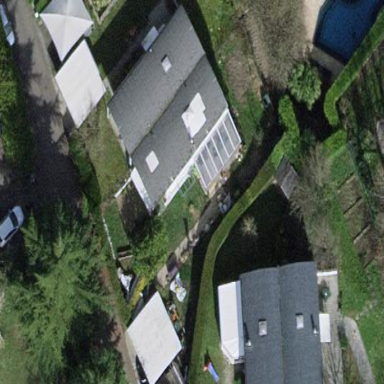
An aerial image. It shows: Garden surrounded by fence.